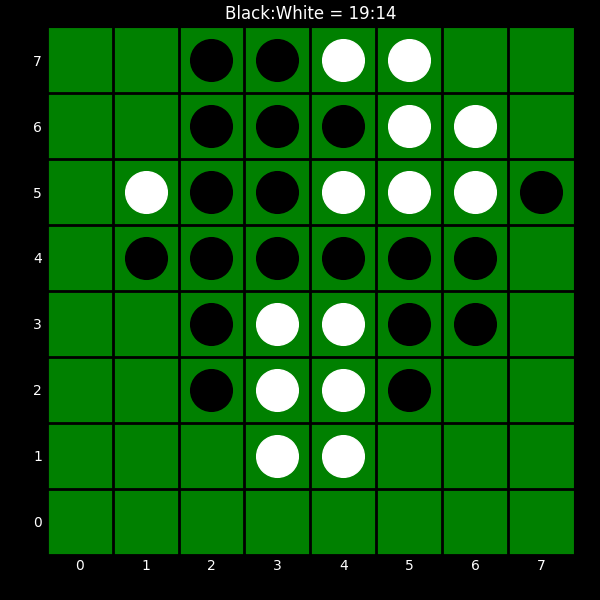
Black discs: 19
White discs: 14